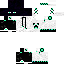
A male skeleton skin with dark skin, wearing brown helmet dressed in a blue hoodie and black pants, featuring a closed mouth.